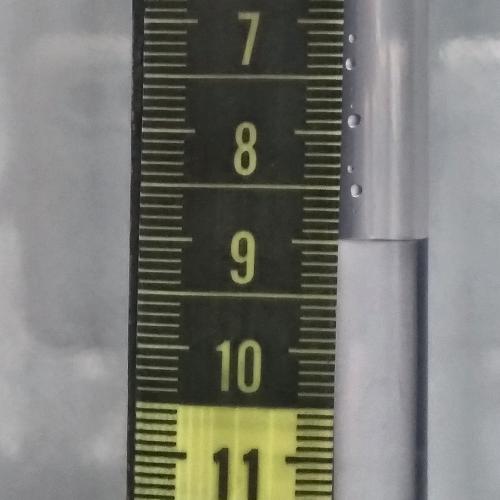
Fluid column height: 9.0 cm